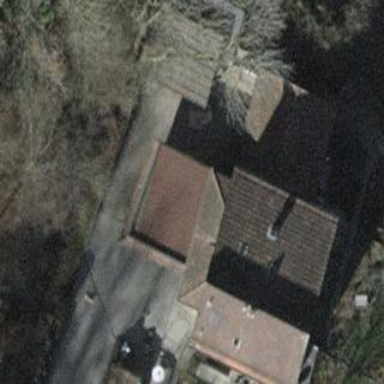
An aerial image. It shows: View of roof of building.